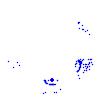
Particle: kaon